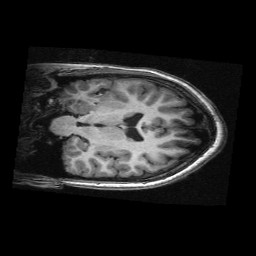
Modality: T1w
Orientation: coronal
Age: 7
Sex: female
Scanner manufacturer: siemens
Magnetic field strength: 3 T
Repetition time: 2.3 s
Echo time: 0.00336 s